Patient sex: F
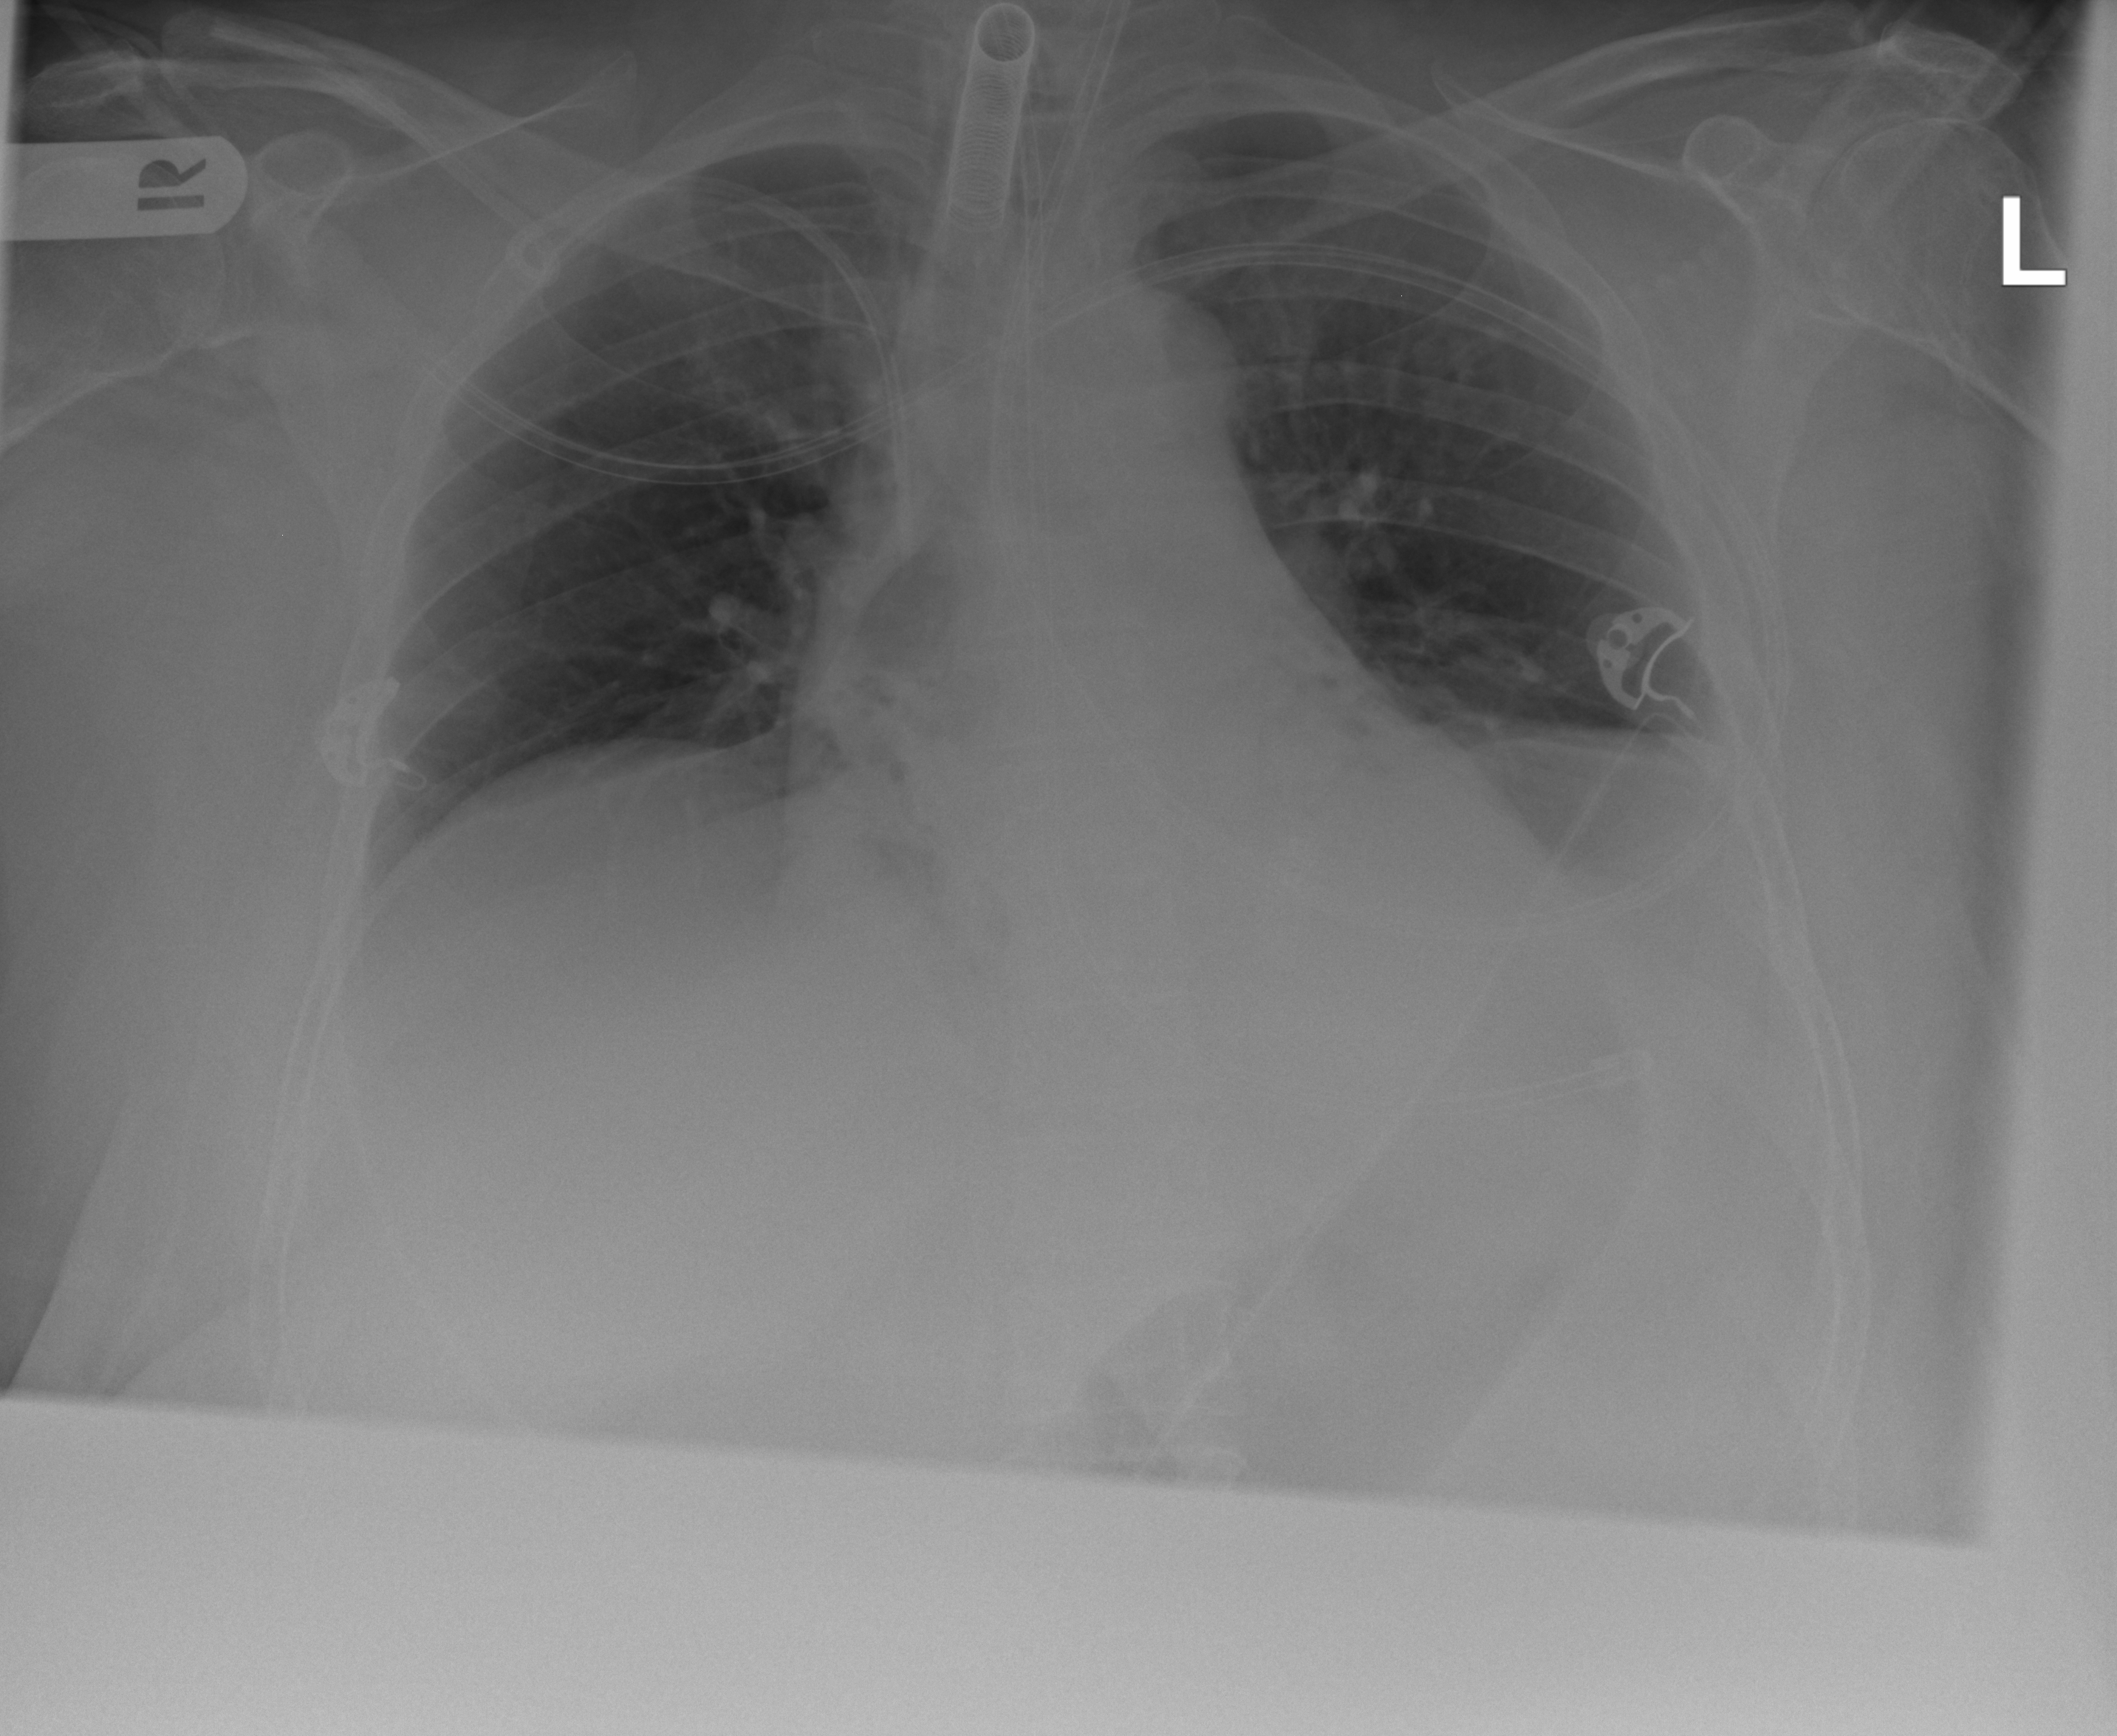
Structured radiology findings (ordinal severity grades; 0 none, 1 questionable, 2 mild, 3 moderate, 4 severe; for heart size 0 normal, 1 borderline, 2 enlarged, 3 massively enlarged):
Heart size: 0
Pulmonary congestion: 0
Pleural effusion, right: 0
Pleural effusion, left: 0
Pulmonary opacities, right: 0
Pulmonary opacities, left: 0
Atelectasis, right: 0
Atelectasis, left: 2